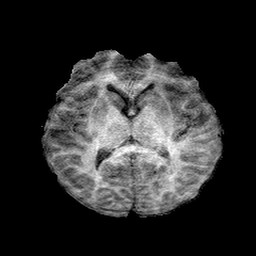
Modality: T1w
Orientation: coronal
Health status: healthy